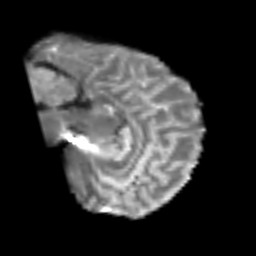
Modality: T2w
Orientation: sagittal
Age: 50
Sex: male
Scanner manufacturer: siemens
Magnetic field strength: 3 T
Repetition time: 6.1 s
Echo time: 0.101 s